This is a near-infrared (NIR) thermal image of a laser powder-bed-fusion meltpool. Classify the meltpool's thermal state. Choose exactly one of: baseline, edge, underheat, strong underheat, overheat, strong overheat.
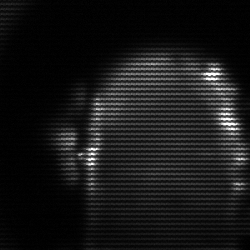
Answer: baseline